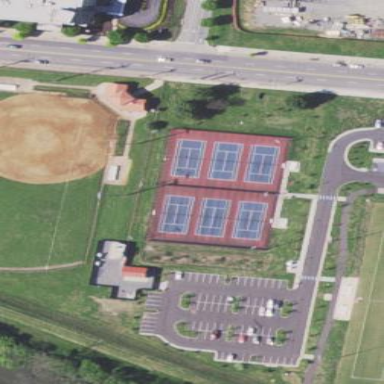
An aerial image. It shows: Tennis court on the leisure land pitch.